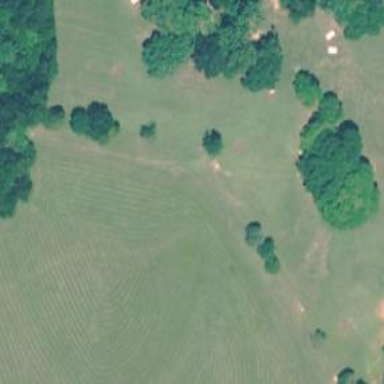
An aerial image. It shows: Disc golf hole.